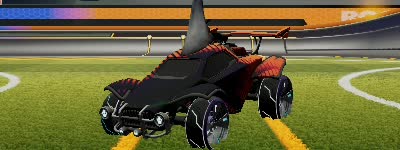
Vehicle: octane